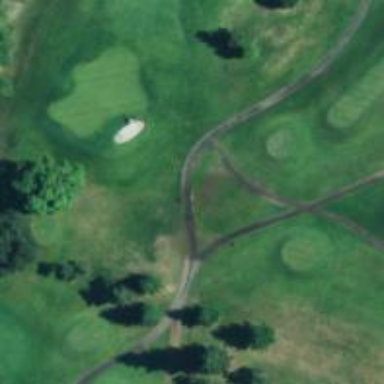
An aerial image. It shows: Path for both road and golf.